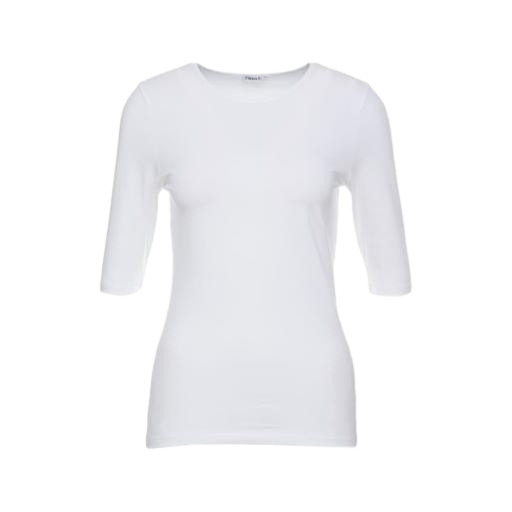
white pima t-shirt only macy, white three-quarter-sleeve top only macy, white pima sleeve tee, white background